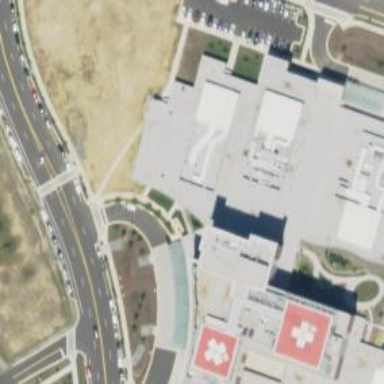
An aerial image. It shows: Pharmacy providing healthcare services.